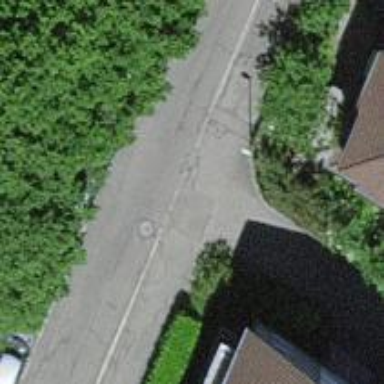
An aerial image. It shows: Smooth asphalt road in residential area.